Field crop: tomato
Growth stage: 1
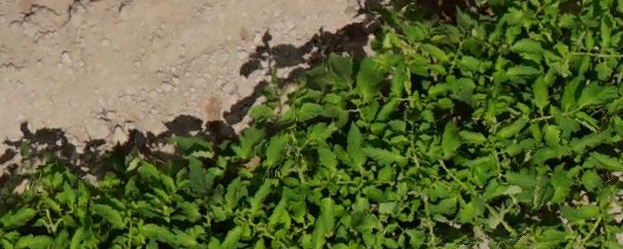
Species: tomato